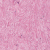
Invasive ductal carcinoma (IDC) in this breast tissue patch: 0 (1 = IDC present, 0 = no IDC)